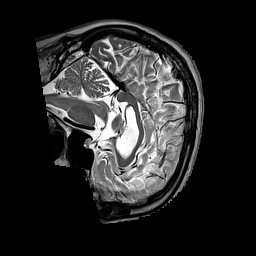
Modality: T2w
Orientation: sagittal
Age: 56
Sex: male
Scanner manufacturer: siemens
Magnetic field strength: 3 T
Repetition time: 3.2 s
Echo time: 0.212 s